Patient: sex M, age 46
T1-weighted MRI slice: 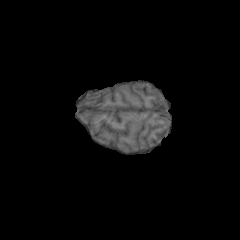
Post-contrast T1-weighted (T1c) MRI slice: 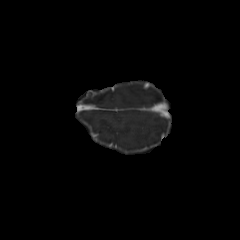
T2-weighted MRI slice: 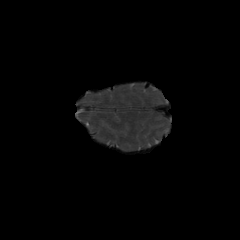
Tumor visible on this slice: no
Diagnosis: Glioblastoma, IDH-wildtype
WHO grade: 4